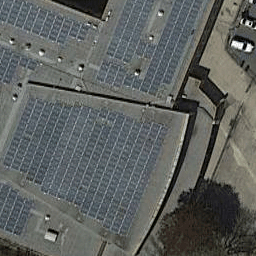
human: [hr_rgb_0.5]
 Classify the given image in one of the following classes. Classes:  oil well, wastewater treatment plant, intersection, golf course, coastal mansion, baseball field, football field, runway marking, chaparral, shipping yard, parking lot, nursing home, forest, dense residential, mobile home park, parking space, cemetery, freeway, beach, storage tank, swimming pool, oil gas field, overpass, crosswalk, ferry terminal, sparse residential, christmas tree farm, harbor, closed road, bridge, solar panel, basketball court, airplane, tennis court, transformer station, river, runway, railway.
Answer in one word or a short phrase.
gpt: solar panel